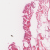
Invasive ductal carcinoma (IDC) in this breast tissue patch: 0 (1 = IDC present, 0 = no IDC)